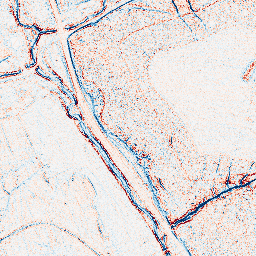
Category: edge_preserving
Decomposition family: anisotropic_diffusion
Decomposition parameters: iterations: 5
kappa: 10
gamma: 0.05
Upsampling method: edge_directed
Upsampling parameters: scale: 4
Upsampling scale: 4